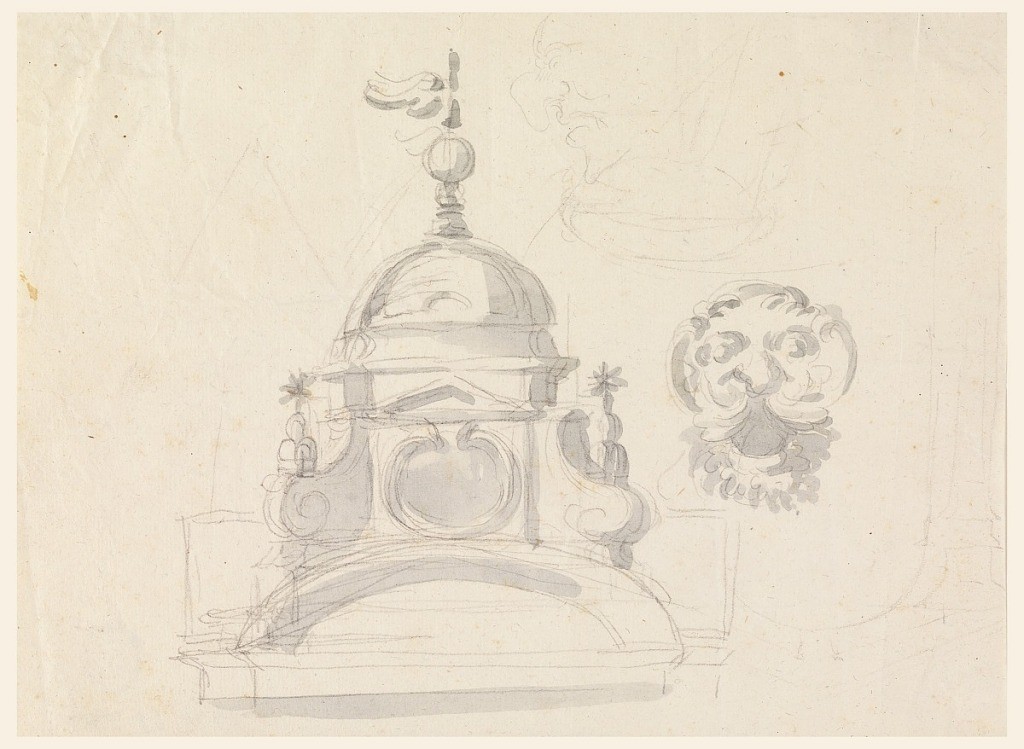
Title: Elevation of a Dome, Design for a Mask, and Caricature
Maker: Carlo Marchionni, Italian, 1702–1786
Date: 1725–50
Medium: Graphite, brush and gray watercolor on paper
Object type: Drawing
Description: Horizontal rectangle. Elevation of dome at left. An entablature and a segment of an arch are at the bottom. Three mountains and a star stand upon the lower spirals of the volutes, which are obliquely dispersed beside the window of the tambour. A mound and a vane with a wing are on top. At top right, profile of a man with an enormous nose. At center right, foliated mask with opened mouth. The sheet had been previously used for architectural sketching. The left side of a door case, another one bottom right in opposite direction, and a zigzag line are recognizable.